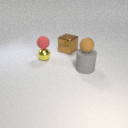
large gray rubber cylinder to the right of large brown metal cube